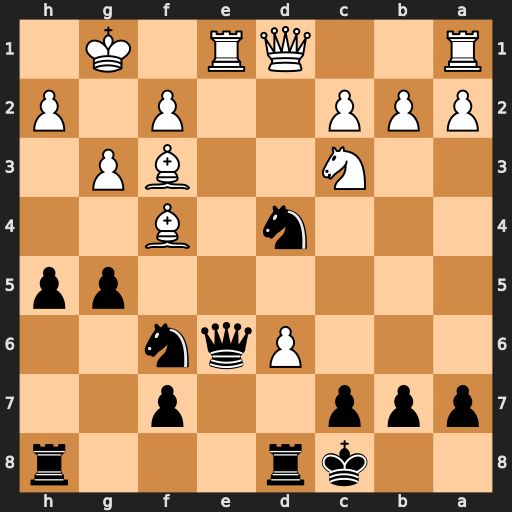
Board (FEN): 2kr3r/ppp2p2/3Pqn2/6pp/3n1B2/2N2BP1/PPP2P1P/R2QR1K1
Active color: b
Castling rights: -
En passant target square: -
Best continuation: Qxe1+ Qxe1 Nxf3+ Kf1 Nxe1